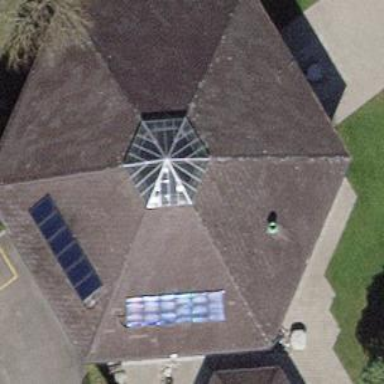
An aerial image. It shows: House with pyramidal roof made of roof tiles.